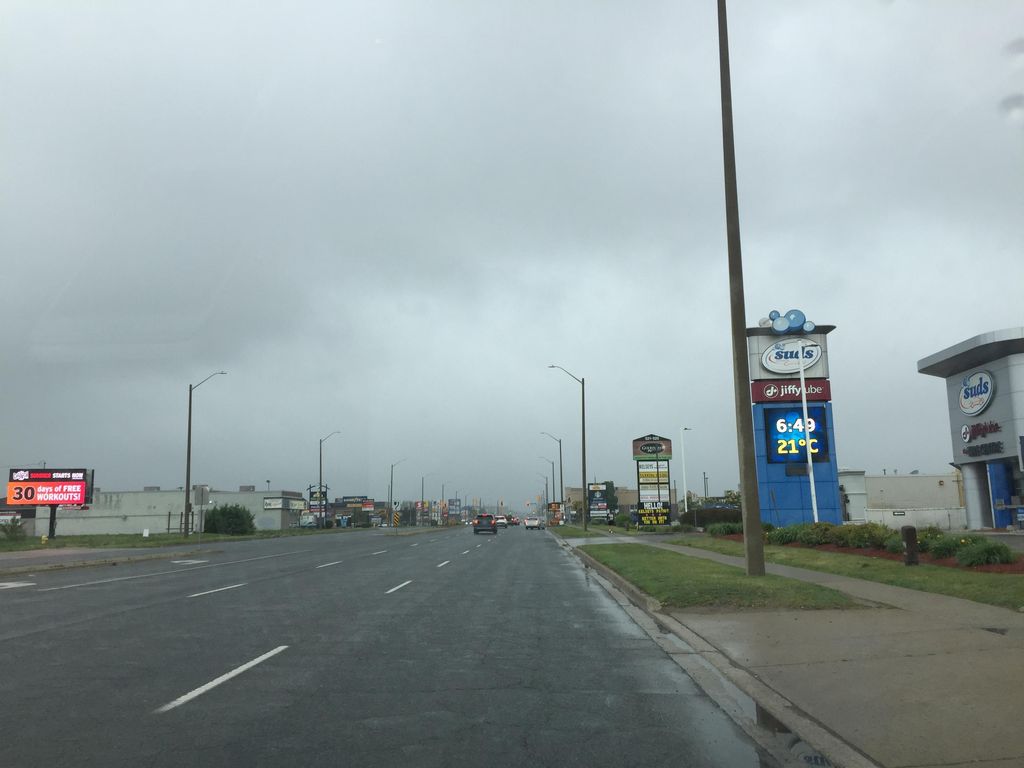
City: kitchener-waterloo